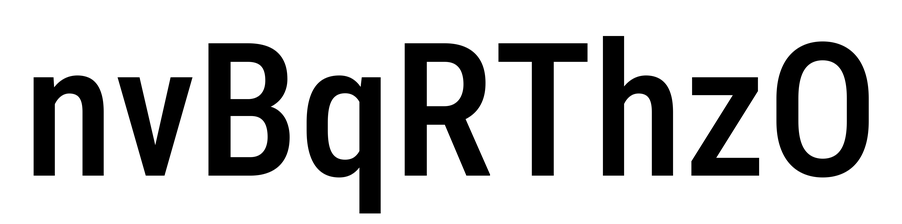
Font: Roboto_Condensed_Medium